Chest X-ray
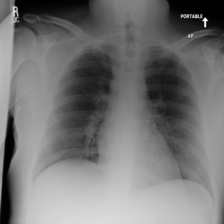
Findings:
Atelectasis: negative
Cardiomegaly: negative
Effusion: negative
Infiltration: negative
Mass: negative
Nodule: negative
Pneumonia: negative
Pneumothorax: negative
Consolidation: negative
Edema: negative
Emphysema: negative
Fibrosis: negative
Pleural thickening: negative
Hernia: negative